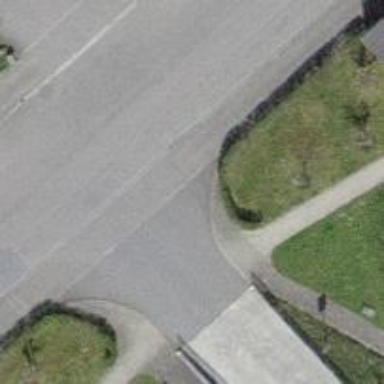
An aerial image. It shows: Sidewalk along the footway.